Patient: sex M, age 74
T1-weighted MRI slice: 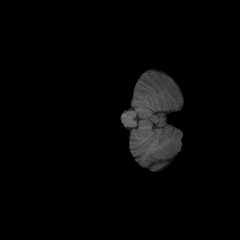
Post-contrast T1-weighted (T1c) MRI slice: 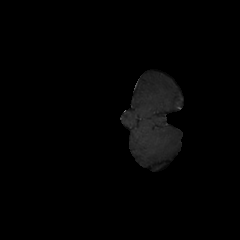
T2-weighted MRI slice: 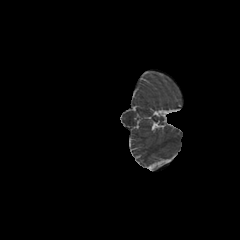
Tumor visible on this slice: no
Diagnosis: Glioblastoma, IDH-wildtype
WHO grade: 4